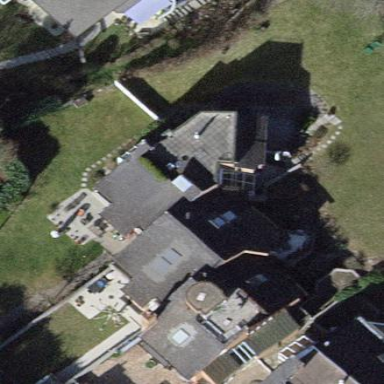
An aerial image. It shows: Building with tiled roof.